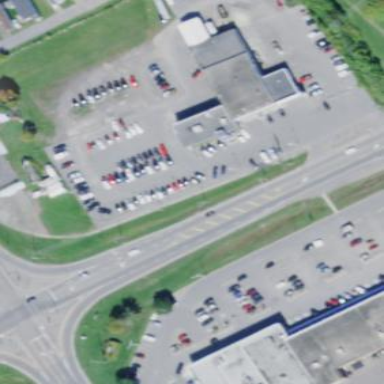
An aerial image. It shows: Retail area.